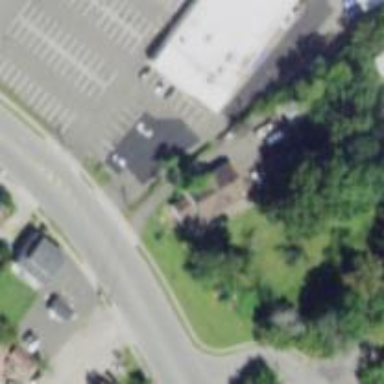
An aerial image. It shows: Veterinary facility.